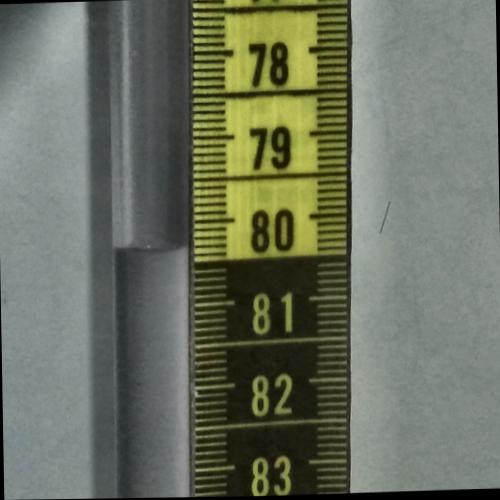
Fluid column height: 80.3 cm